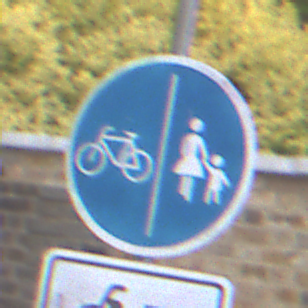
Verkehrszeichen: GetrennterRadUndGehwegRadwegLinks
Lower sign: EinspurigeFahrzeugeFrei2
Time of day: MorningAfternoon
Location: Outdoor (Urban)
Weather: Overcast
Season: NotSpecified
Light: Natural